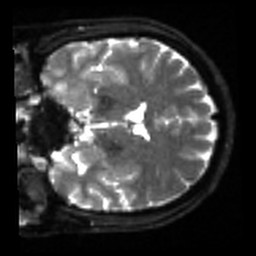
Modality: sbref
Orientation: coronal
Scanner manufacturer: siemens
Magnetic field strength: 3 T
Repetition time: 4 s
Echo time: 0.0594 s